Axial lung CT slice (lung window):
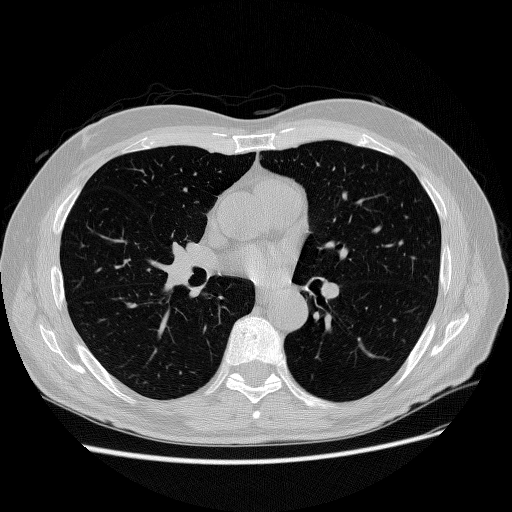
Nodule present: no